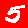
Digit: 5